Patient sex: M
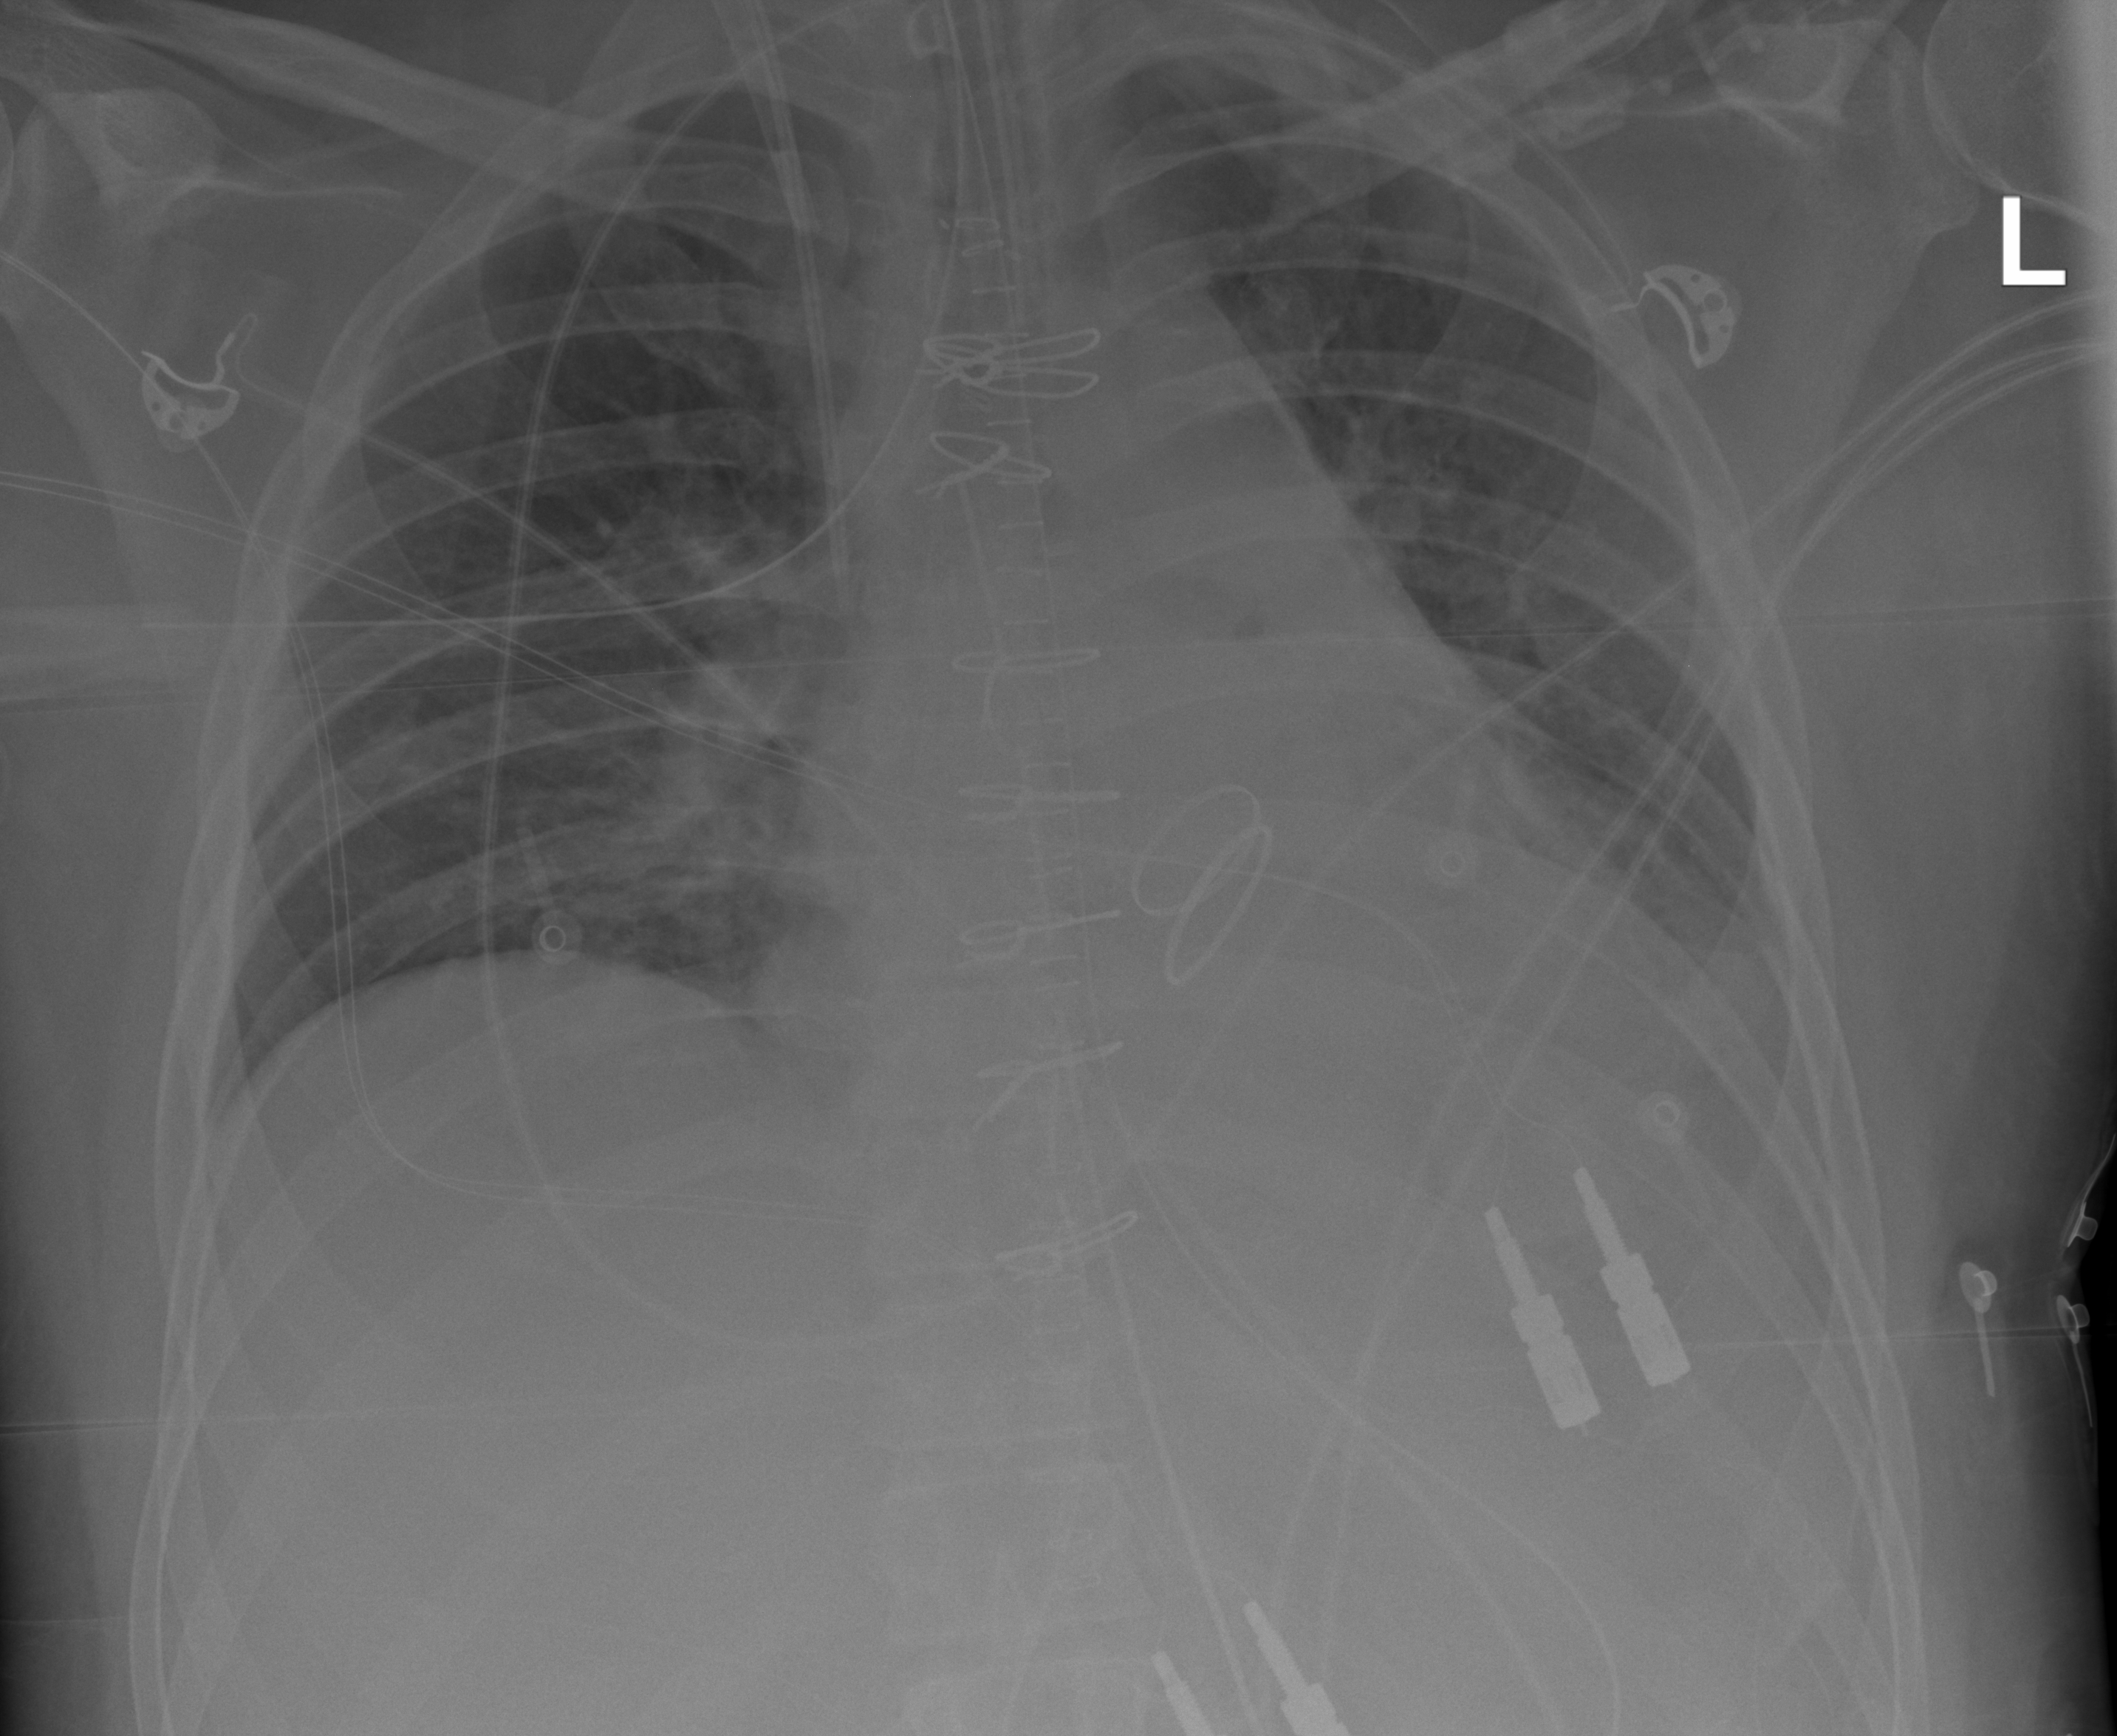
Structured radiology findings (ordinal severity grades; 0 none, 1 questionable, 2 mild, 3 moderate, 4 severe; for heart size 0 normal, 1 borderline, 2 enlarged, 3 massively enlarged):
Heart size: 1
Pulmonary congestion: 2
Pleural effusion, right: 0
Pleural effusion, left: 2
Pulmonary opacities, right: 2
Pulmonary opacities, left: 2
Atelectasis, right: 2
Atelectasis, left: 2